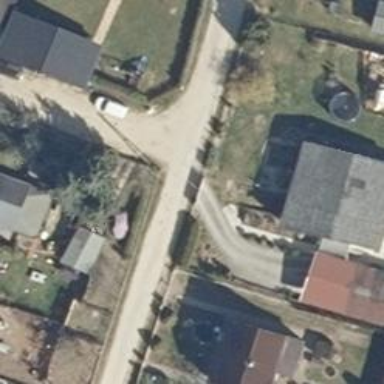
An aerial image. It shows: Residential road.